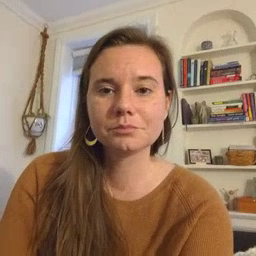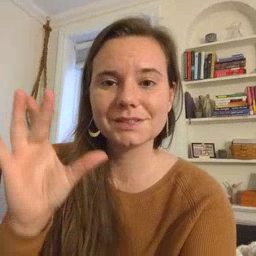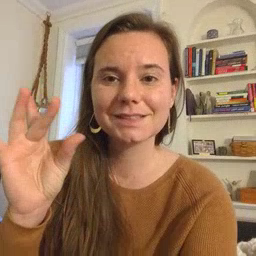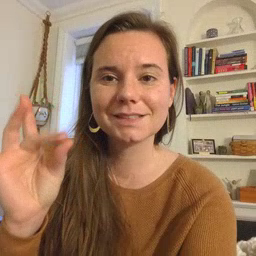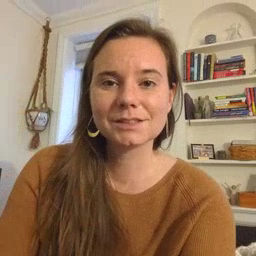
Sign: sticky